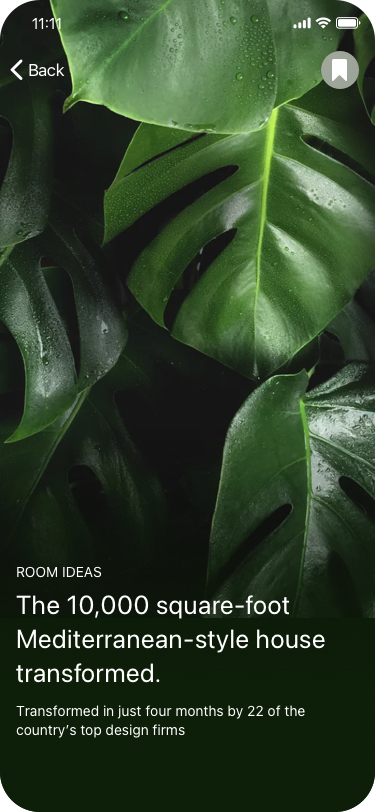
Text in this UI design:
The 10,000 square-foot Mediterranean-style house transformed.
ROOM IDEAS
Transformed in just four months by 22 of the country’s top design firms
Back
11:11